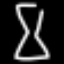
Label: hourglass